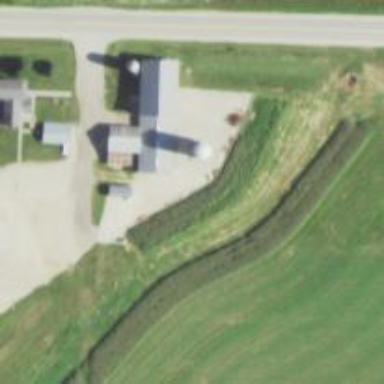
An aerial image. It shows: Silo.